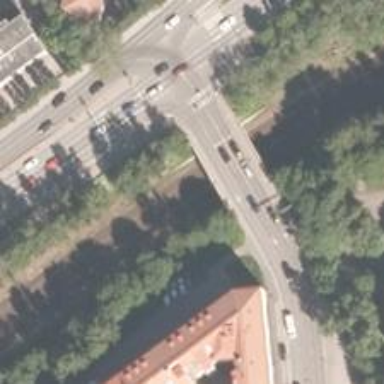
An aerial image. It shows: Secondary road on asphalt bridge with separate sidewalks and separate cycleway.